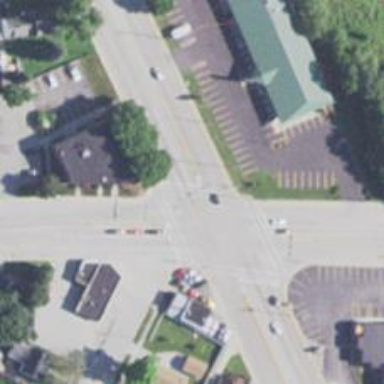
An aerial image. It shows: Marked road crossing.